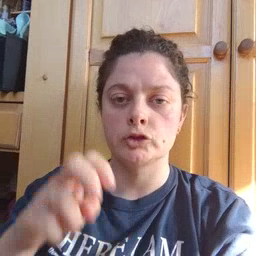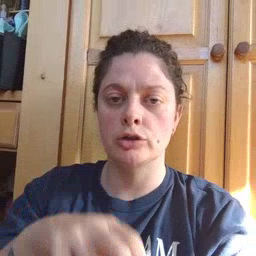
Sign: chair